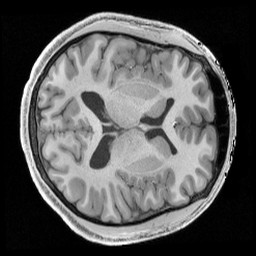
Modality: T1w
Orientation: axial
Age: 21
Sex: male
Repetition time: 2.4 s
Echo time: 0.00222 s